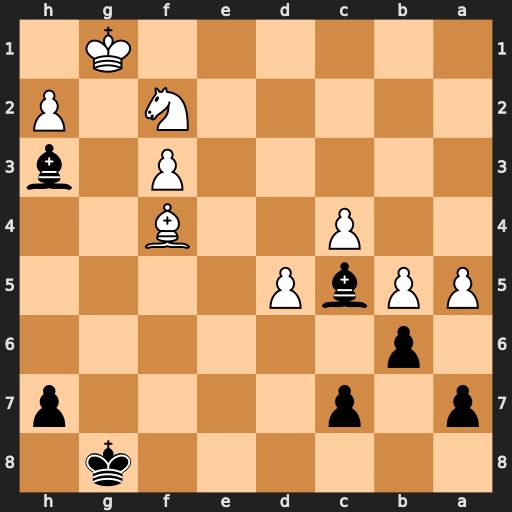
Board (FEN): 6k1/p1p4p/1p6/PPbP4/2P2B2/5P1b/5N1P/6K1
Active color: b
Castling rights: -
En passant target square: -
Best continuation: bxa5 Bxc7 a4